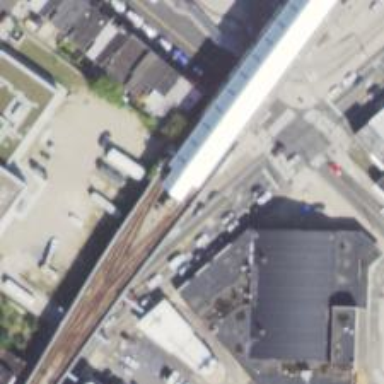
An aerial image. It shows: Railway bridge with electrified lines.